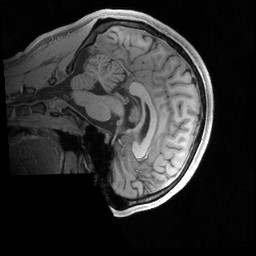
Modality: T1w
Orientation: sagittal
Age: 21
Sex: male
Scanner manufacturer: siemens
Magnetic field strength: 3 T
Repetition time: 2.4 s
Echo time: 0.00224 s